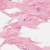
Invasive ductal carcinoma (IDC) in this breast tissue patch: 0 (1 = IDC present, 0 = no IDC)